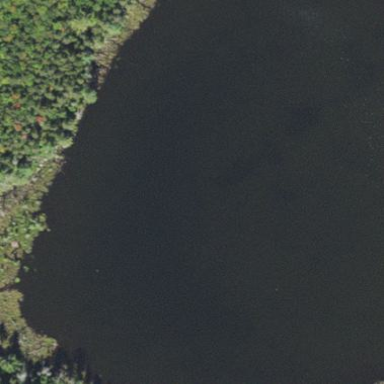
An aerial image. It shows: Pond surrounded by natural water.